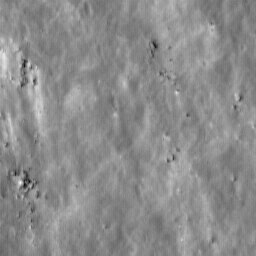
Host type: background_regolith
Lunar coordinates: latitude nan, longitude nan